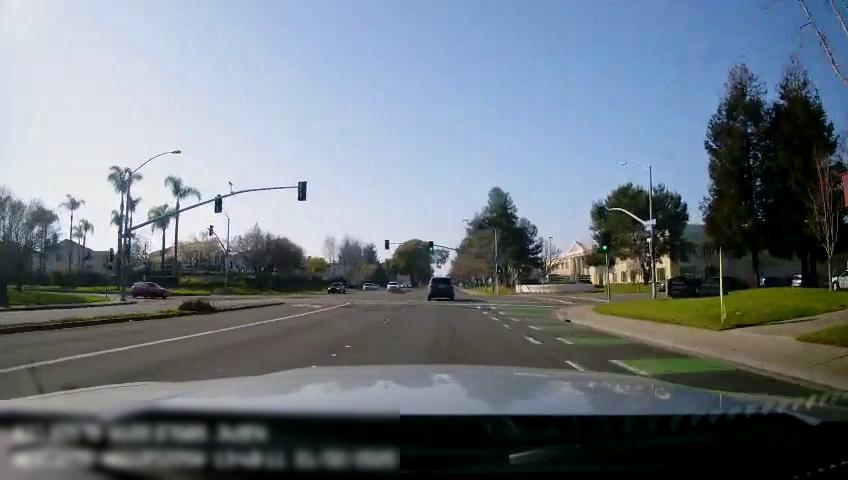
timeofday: Day
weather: Sunny
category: Drivable Space
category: Drivable Space
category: Vehicles | SUV
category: Vehicles | SUV
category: Vehicles | Car
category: Vehicles | Car
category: Vehicles | Car
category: Vehicles | SUV
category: Lanes | Current Lane
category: Lanes | Current Lane
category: Lanes | Alternate Lane
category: Traffic | Lights
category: Traffic | Lights
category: Traffic | Lights
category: Traffic | Lights
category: Traffic | Lights